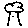
Label: tree